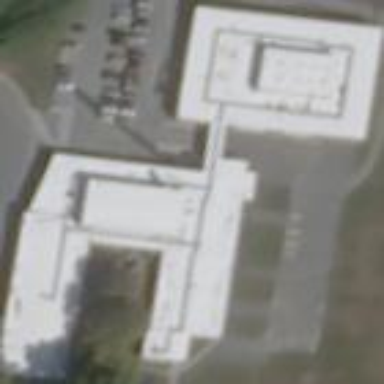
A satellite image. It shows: School building.